Question: I've trying to create custom text field using 'TextInput' element (I need it to use validator and custom style). But I can't hide part of 'TextInput' content expanding (see image). I have similar problem with other elements, while it have root item (container) what contains other items, childrens can be seen if they are placed out of container coordinates. How can I make childrens parts hidden if they're out of root container?
There is the code, but it's actually just template, I've tried to uze 'z' attribute, with no success.
'''
import QtQuick 2.4
Item {
id: root
property int fontSize: 18
property BreezeQuickPalette palette: BreezeQuickPalette
property string text: "Type here..."
implicitHeight: input.font.pixelSize*2
implicitWidth: 196
Rectangle{
id: body
color: "transparent"
anchors.fill: parent
border {
color: palette.plasmaBlue
width: 1
}
TextInput{
id: input
anchors {
fill: parent
}
font.pointSize: fontSize
color: palette.normalText
selectByMouse: true
}
}
}
'''
Appreciated any help. I've checked 'TextInput' documentation, but if you know what topic I should learn please let me know.

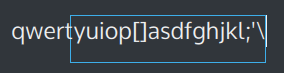
Answer: Well, really wondered when found 'layer' attribute group. I've just turned on 'layer.enabled' and my goal was accomplished. There is some lack of info in Qt documents. Unfortunatelly didn't know the purpose of 'layer' group previously.
'''
import QtQuick 2.4
Item {
id: root
property int fontSize: 18
property BreezeQuickPalette palette: BreezeQuickPalette
property string text: "Type here..."
implicitHeight: input.font.pixelSize*2
implicitWidth: 196
Rectangle{
id: body
color: "transparent"
anchors.fill: parent
border {
color: palette.plasmaBlue
width: 1
}
TextInput{
id: input
anchors {
fill: parent
}
font.pointSize: fontSize
color: palette.normalText
selectByMouse: true
layer.enabled: true
}
}
}
'''

UPDATE:
My bad, Qt doing business well. My answer was in 'Item' description. From Qt docs:
> Item LayersAn Item will normally be rendered directly into the window it belongs to. >However, by setting layer.enabled, it is possible to delegate the item and >its entire subtree into an offscreen surface. Only the offscreen surface, a >texture, will be then drawn into the window.
UPDATE:
Following by <URL> comment using 'clip' attribute of 'Item' is less expensive.
> clip : boolThis property holds whether clipping is enabled. The default clip value is false.If clipping is enabled, an item will clip its own painting, as well as the painting of its children, to its bounding rectangle.
So, I just left it there, believe it can help others with same question.